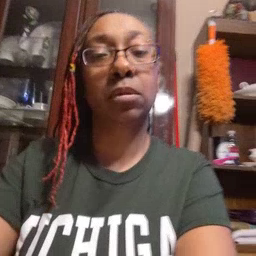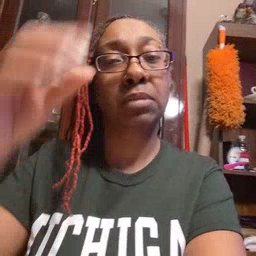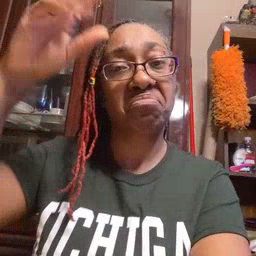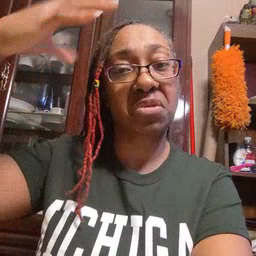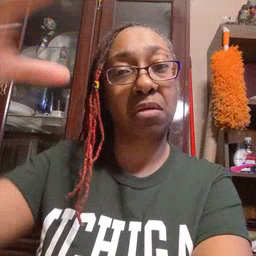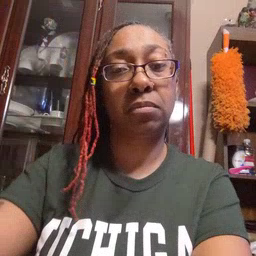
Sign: sun